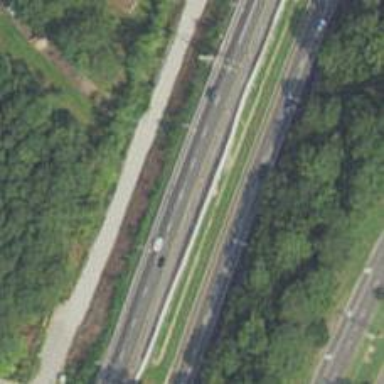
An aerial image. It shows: View of motorway.